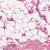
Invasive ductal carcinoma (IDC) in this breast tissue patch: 0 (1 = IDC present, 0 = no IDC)